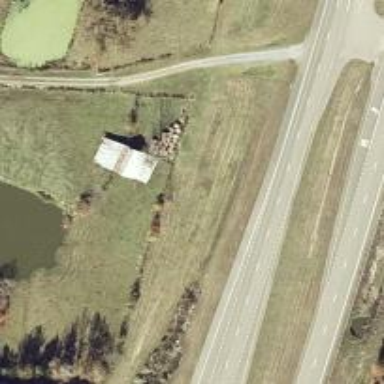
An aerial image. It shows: Abandoned road.